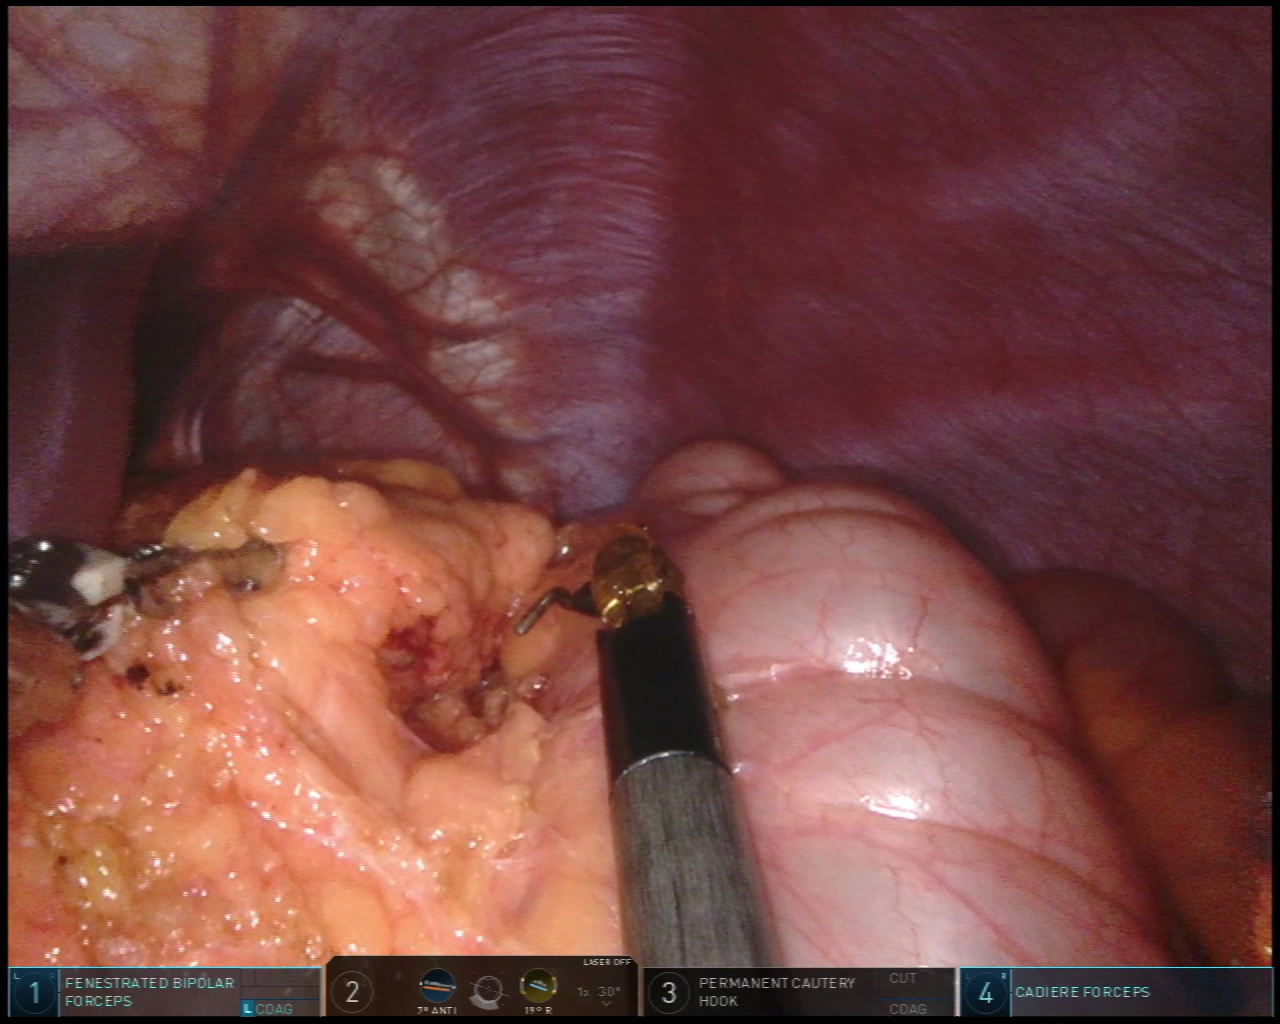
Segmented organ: liver
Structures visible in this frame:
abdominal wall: yes
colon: yes
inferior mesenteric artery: no
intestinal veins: no
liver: yes
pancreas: no
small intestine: no
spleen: no
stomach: no
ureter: no
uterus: no
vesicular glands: no